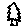
Label: tree